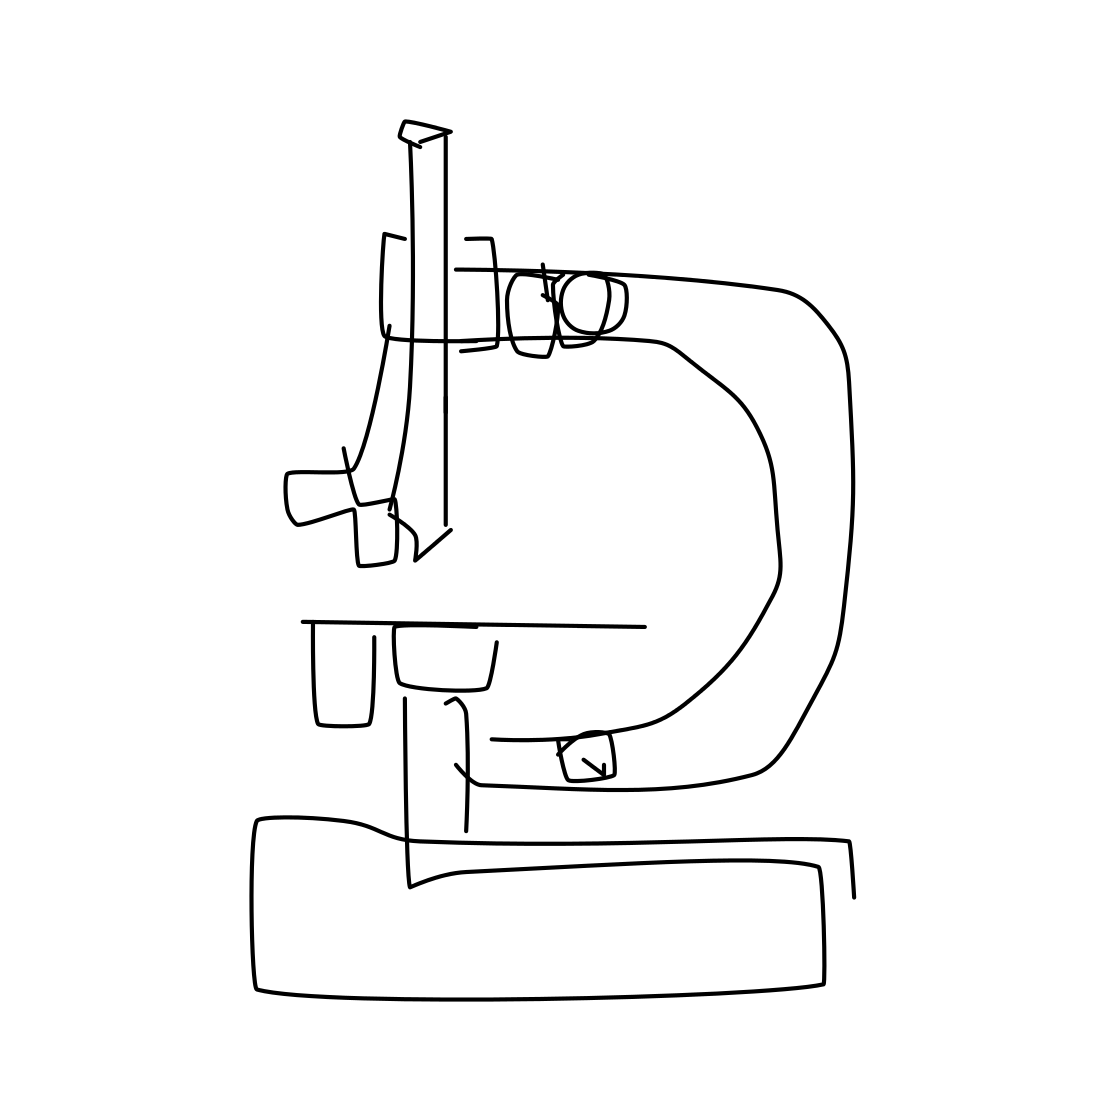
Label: microscope